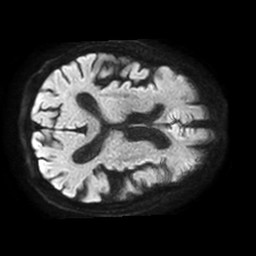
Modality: TRACE
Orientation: axial
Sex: male
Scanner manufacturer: philips
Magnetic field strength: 1.5 T
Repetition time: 3.395 s
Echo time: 0.06922 s